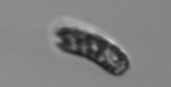
Label: Guinardia_striata